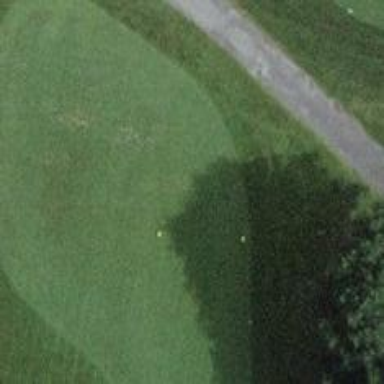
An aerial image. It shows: Grass area designated as golf tee.